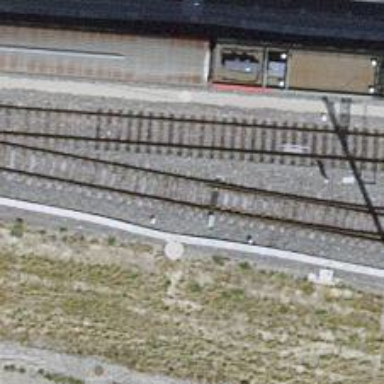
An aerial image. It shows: Railway switch.